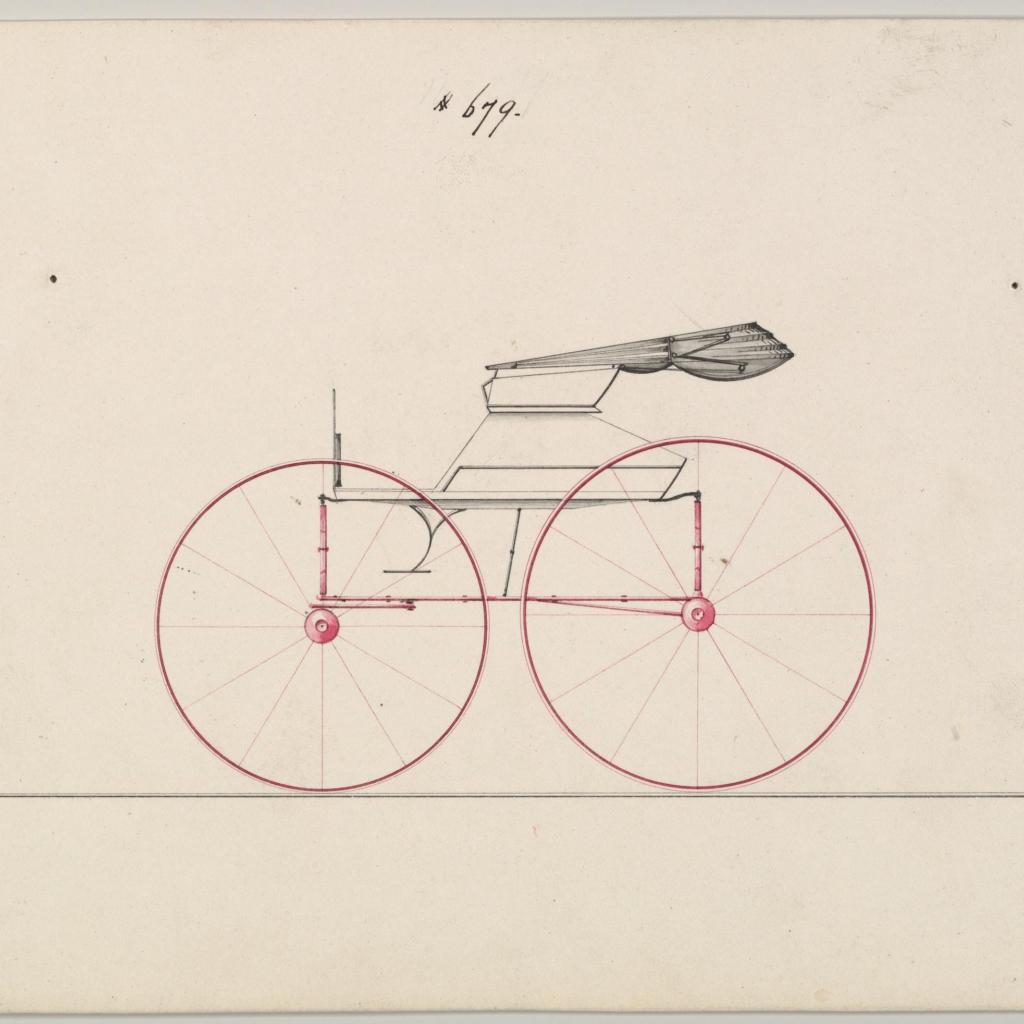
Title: Wagon #679
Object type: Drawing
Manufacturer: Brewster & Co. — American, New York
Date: ca. 1865
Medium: Pen and black ink, watercolor
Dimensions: sheet: 5 3/4 x 9 1/16 in. (14.6 x 23 cm)
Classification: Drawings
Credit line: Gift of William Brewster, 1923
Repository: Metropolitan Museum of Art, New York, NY